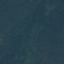
Label: Forest